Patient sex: M
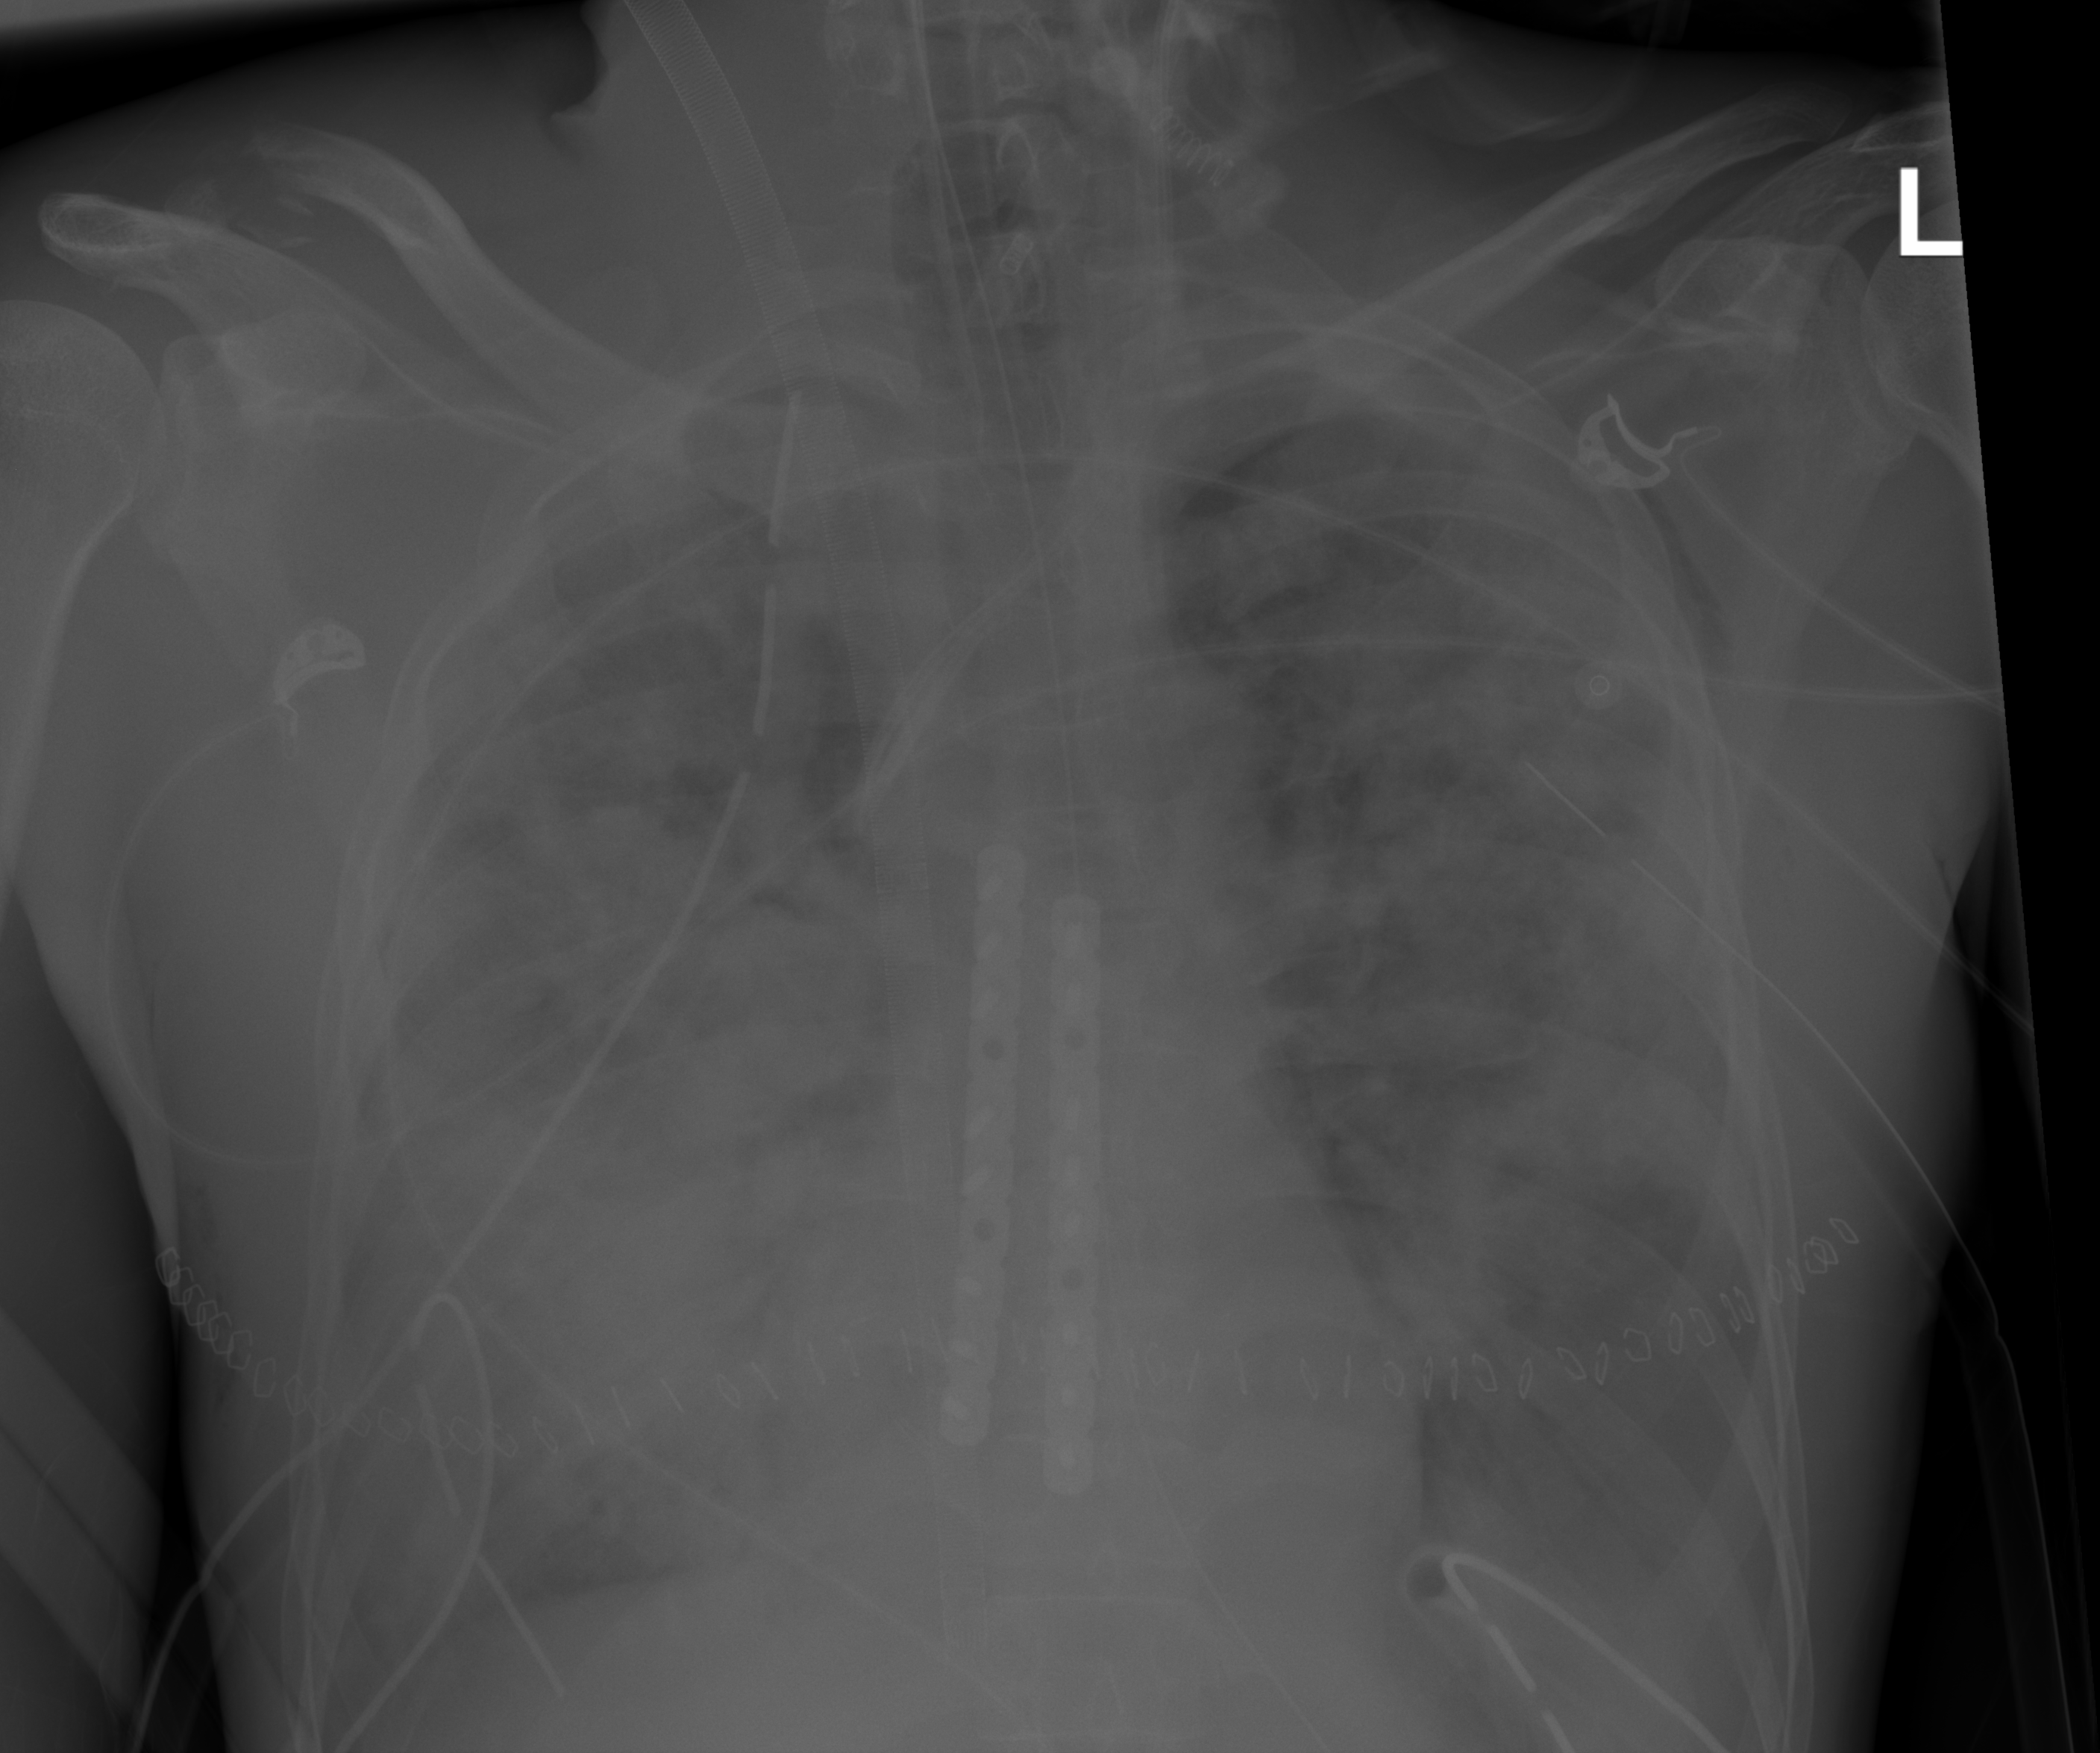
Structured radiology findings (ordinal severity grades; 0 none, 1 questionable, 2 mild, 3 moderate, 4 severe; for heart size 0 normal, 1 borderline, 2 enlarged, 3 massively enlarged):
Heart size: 0
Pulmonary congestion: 3
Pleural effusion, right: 3
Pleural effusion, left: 3
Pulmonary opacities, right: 4
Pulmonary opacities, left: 4
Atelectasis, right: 3
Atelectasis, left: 3